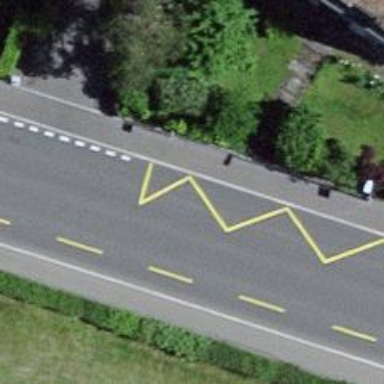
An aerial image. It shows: Secondary road with lane designated for cycling on the left side. The road surface is asphalt.